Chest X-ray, PA view. Patient: 40 years old, sex M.
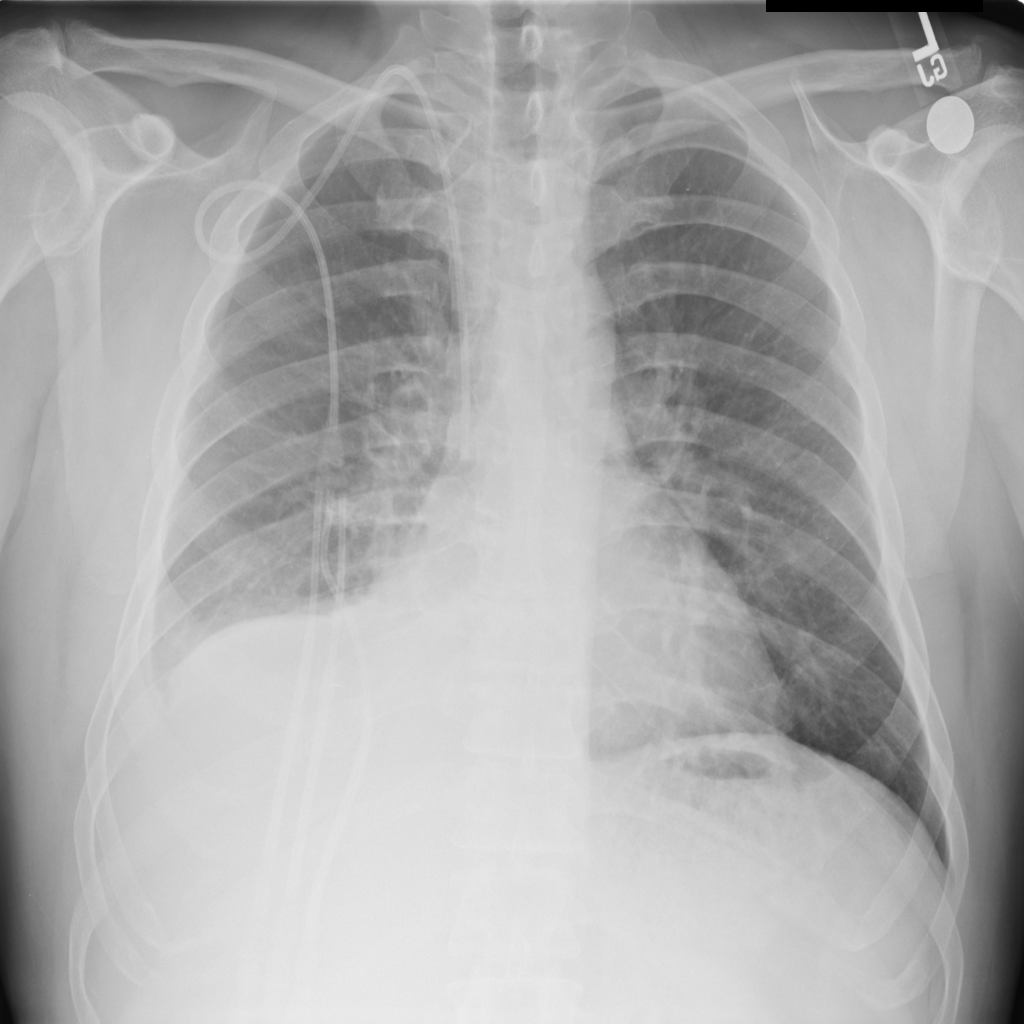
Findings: Effusion